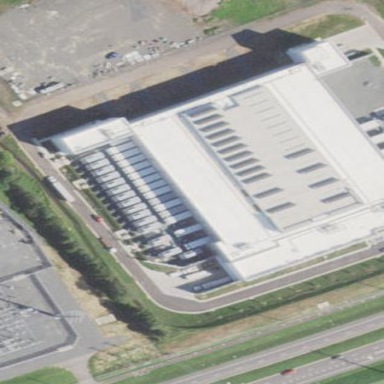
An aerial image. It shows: Data center building.